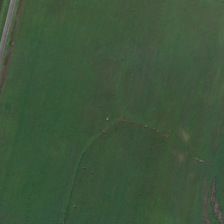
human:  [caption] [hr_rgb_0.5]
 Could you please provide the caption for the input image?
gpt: it is a large piece of green meadow .

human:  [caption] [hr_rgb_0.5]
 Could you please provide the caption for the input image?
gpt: a straight lane passes through the lawn .

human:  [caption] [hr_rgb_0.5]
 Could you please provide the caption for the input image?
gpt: it is a large piece of green meadow .

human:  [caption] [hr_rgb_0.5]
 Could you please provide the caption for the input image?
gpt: a straight lane passes through the lawn .

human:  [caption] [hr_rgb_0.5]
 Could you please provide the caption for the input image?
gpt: it is a large piece of green meadow .